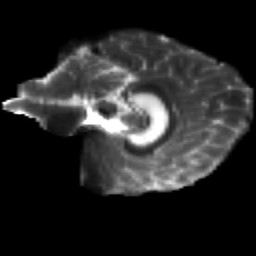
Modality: T2w
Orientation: sagittal
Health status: healthy
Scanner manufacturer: siemens
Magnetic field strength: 3 T
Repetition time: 12 s
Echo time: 0.092 s